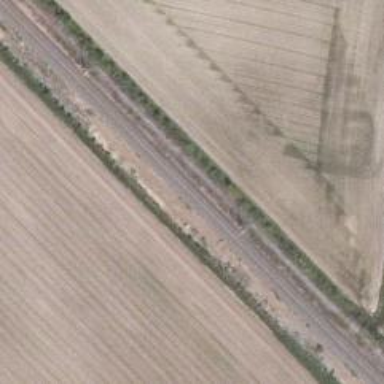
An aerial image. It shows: Railway with continuous electrified contact line.